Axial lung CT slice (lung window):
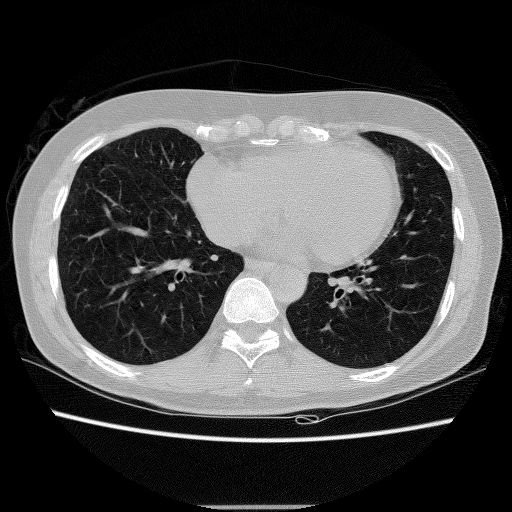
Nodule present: no